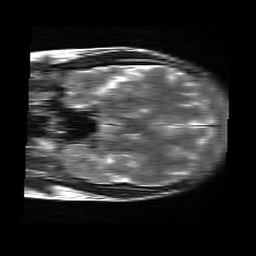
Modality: T2w
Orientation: coronal
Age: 20
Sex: female
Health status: healthy
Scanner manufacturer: siemens
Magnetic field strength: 3 T
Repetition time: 4.01 s
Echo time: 0.116 s